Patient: sex M, age 44
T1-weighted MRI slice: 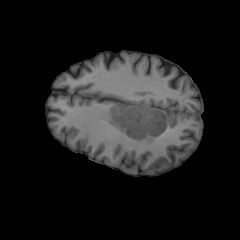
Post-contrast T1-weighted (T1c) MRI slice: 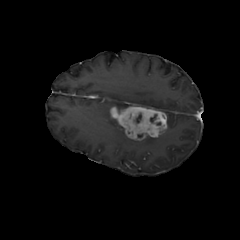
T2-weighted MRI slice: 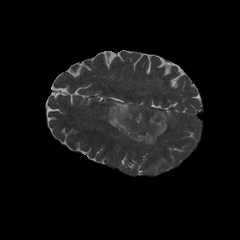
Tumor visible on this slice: yes
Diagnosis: Glioblastoma, IDH-wildtype
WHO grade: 4